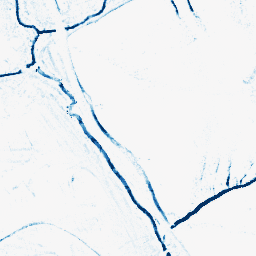
Category: morphological
Decomposition family: morphological_rect
Decomposition parameters: operation: closing
width: 5
height: 5
Upsampling method: quintic
Upsampling parameters: scale: 8
Upsampling scale: 8